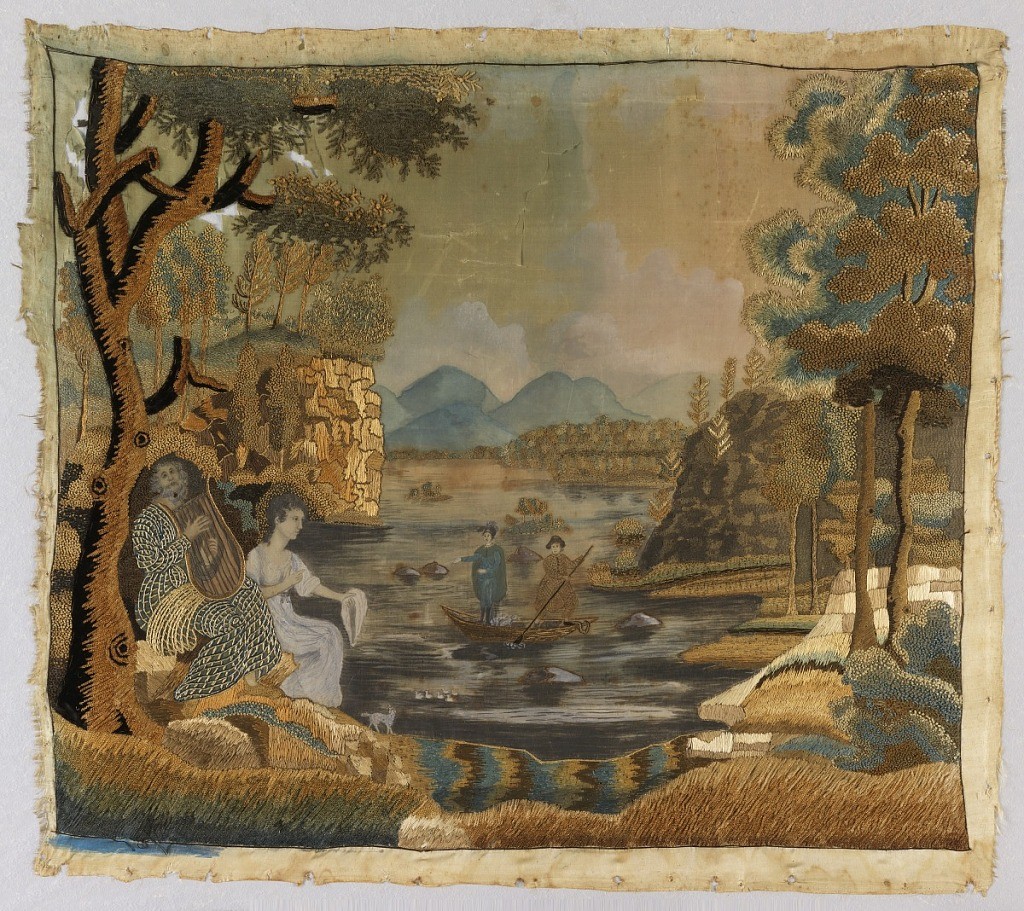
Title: Embroidered picture
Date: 1840
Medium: silk embroidery on silk foundation Technique: embroidered in satin, knot, stem and speckling stitches on plain weave foundation
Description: Picture illustrating the story of "The Lady of the Lake" by Sir Walter Scott (1771-1832). The faces, lake and sky are painted; the tree trunks in the foreground are embroidered in chenille yarns.